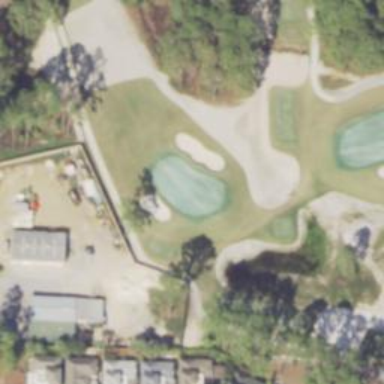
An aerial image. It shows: Golf hole.